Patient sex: F
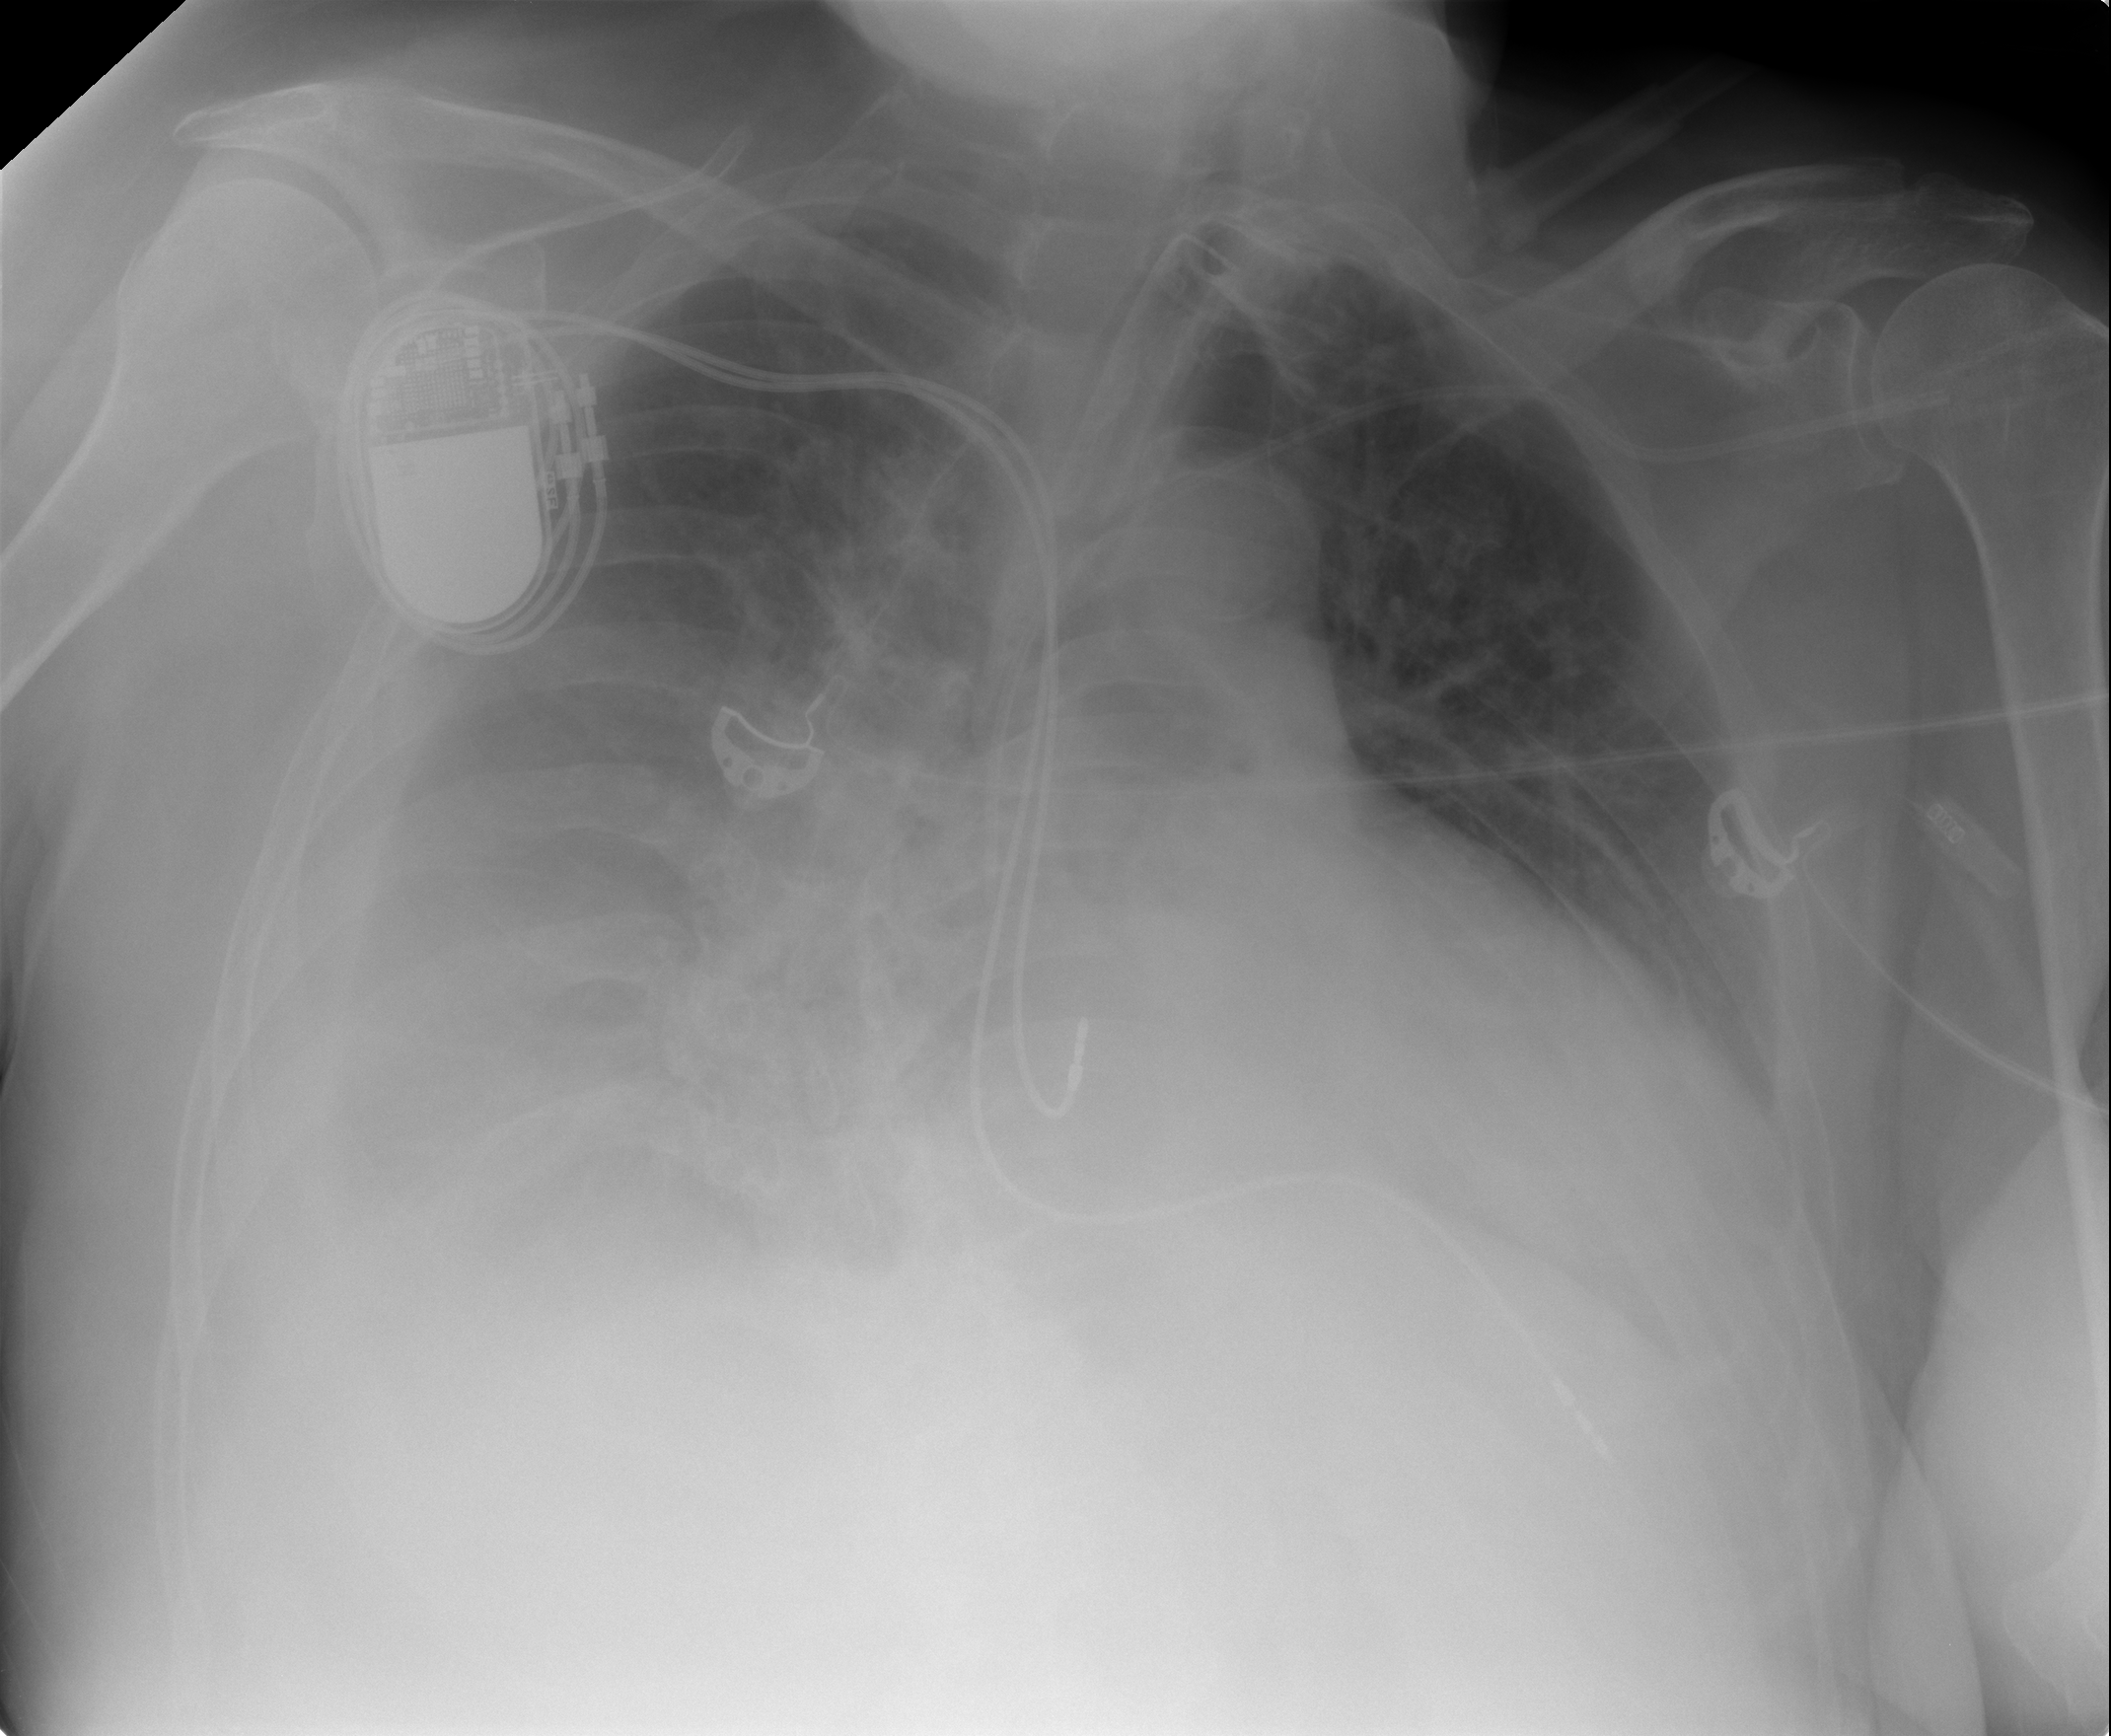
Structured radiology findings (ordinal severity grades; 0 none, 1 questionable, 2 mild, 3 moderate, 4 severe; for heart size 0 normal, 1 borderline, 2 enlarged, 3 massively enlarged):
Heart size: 2
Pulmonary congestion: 2
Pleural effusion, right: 3
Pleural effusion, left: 2
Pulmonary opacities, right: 1
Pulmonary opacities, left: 0
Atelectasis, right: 3
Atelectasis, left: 2